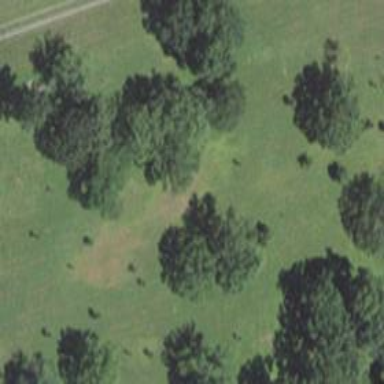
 specifically designed for the sport of disc golf."